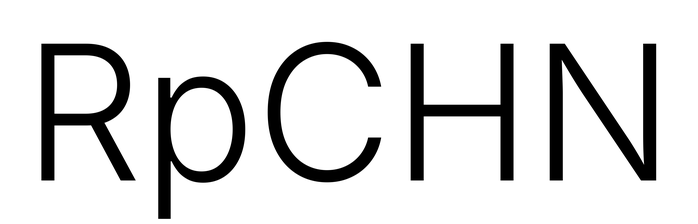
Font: Inter_Light